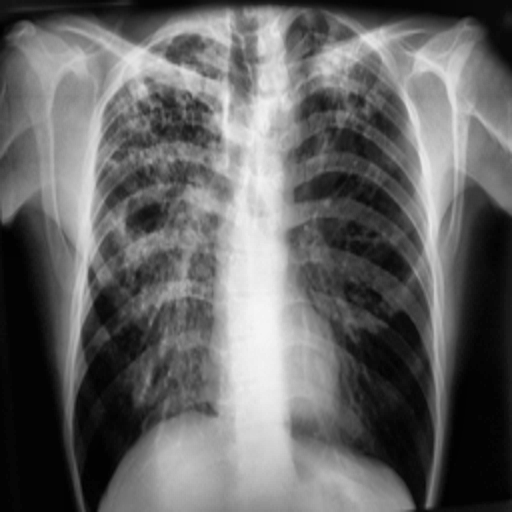
Finding: TUBERCULOSIS